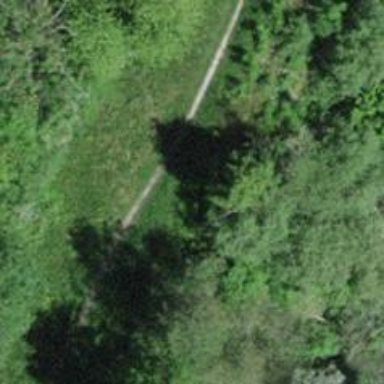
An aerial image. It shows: Path.